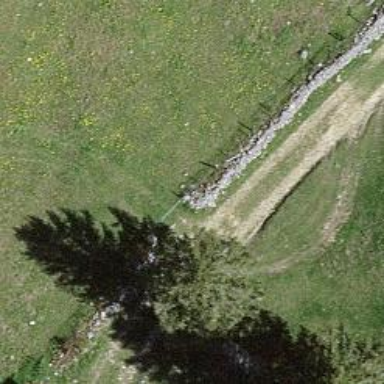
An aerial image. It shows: Path.